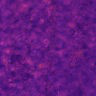
Metastatic tissue present: no